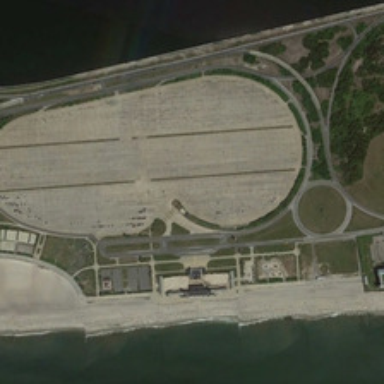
Several houses have been built in the square .